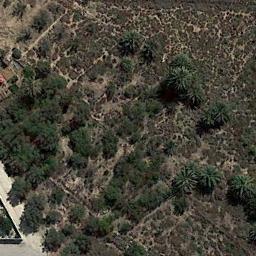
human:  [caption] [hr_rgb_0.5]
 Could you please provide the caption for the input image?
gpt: There are some different kinds of bushes make up the chaparral in the bare land .

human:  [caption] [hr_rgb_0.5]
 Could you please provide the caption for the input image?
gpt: There are several trees and some weeds in this desert .

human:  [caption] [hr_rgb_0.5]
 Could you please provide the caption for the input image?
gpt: Some chaparrals of different kinds and sizes grow on the wasteland .

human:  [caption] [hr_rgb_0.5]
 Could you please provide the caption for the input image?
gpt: The plants in the chaparral vary in size .

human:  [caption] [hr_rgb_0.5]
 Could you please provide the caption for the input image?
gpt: A dense mass of chaparral is distributed over a sparse mass of chaparral on the sand .